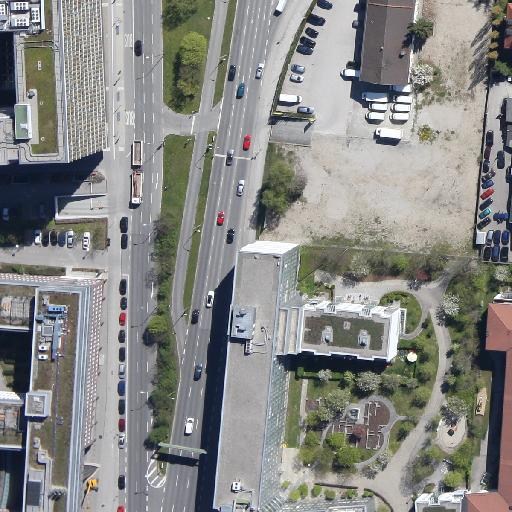
Referring expression: vehicle